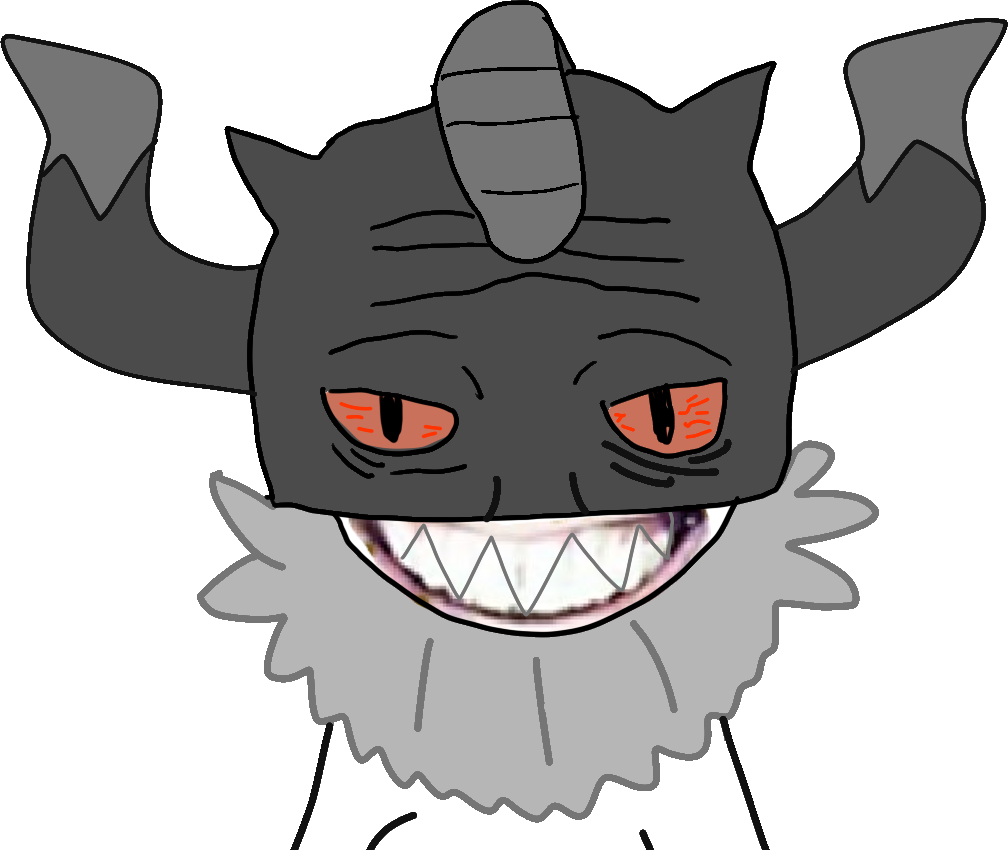
Label: 5_Coomer